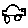
Label: car